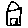
Label: house